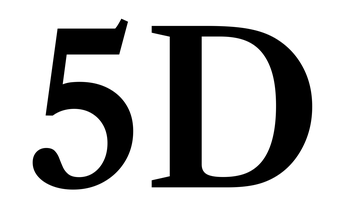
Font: LibreCaslonText_SemiBold